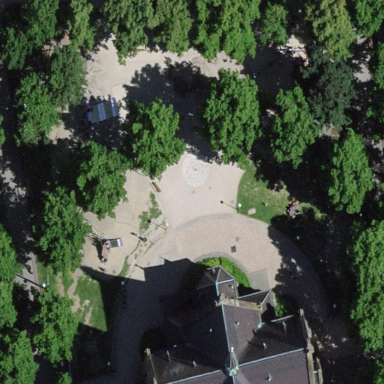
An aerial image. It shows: Playground area for leisure land.